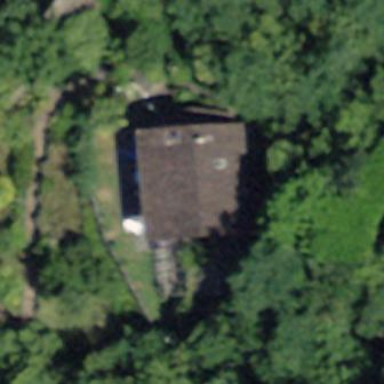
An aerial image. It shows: Detached building.